Interaction volume radius: 5 \u00c5
Interaction volume height: 20 \u00c5
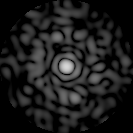
Disorder parameter: 0.8621